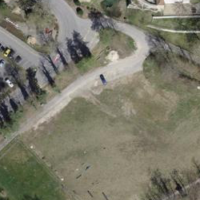
EUNIS habitat code: 24
Species observed at this site:
Centaurea scabiosa
Linaria vulgaris
Prunus padus